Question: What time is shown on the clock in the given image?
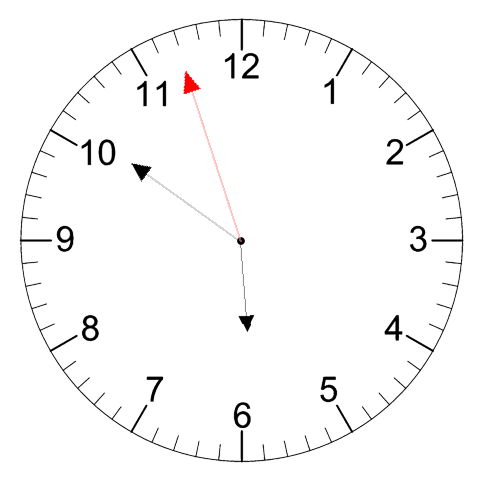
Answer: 05:50:57